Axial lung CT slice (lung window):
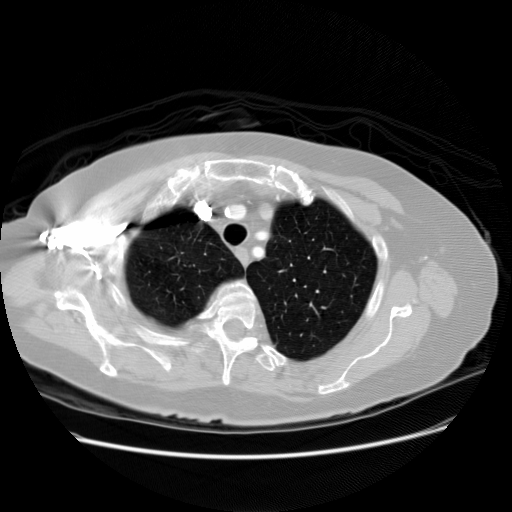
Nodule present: no